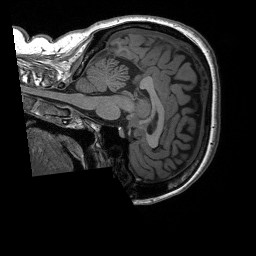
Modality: T1w
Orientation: sagittal
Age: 35
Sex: female